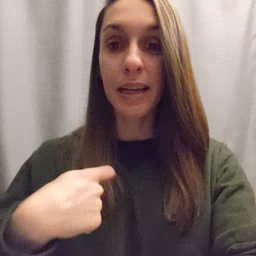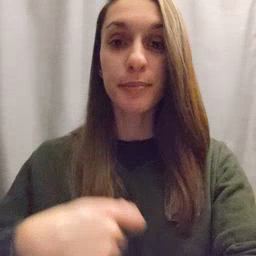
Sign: zipper